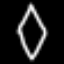
Label: diamond